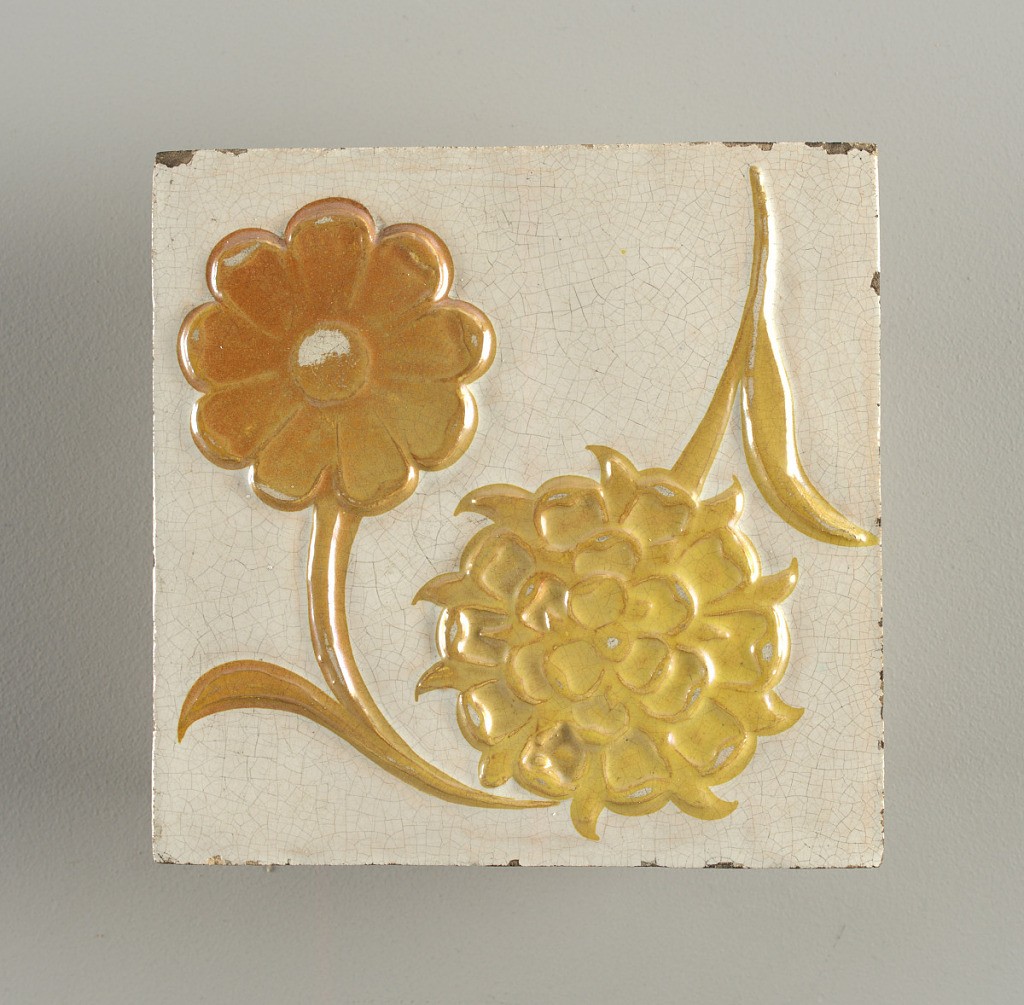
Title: Tile
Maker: William Frend De Morgan, British, 1839–1917
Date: ca. 1888–89
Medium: Glazed earthenware
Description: Square tile od white clay with white crackled glaze. Two flowers with twisted stem in relief and painted with yellow lustre. Stamped on back: "W. De Morgan" in oval.